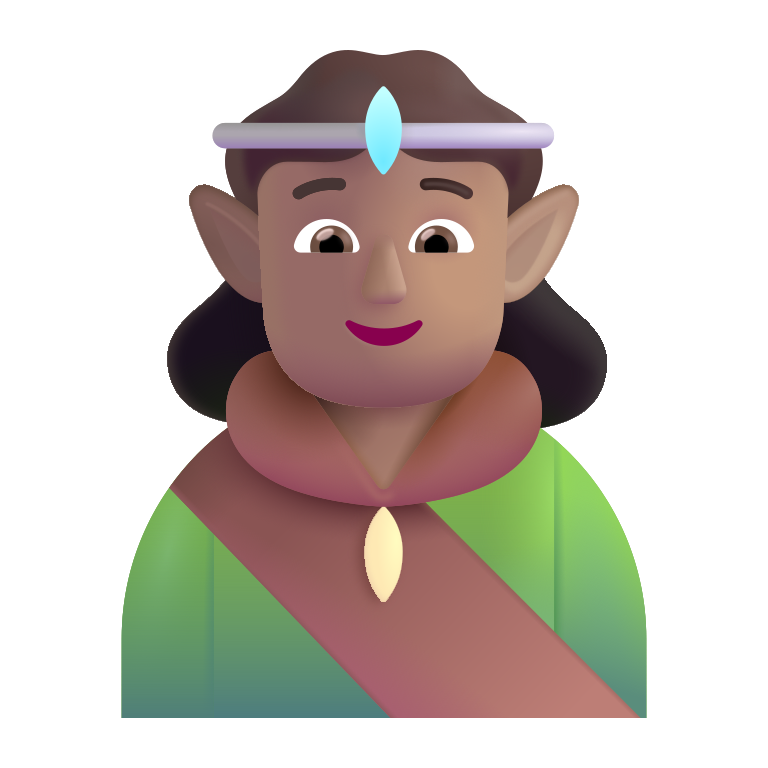
person elf color